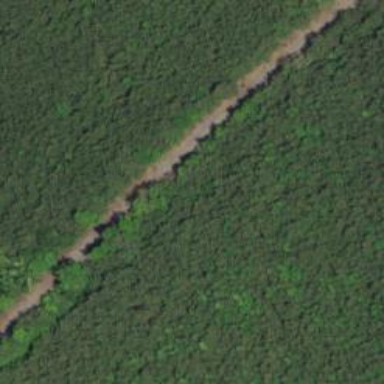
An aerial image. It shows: Railway track.